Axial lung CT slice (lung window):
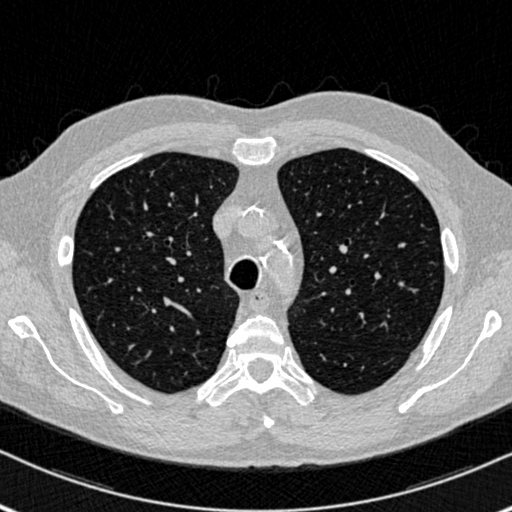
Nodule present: no